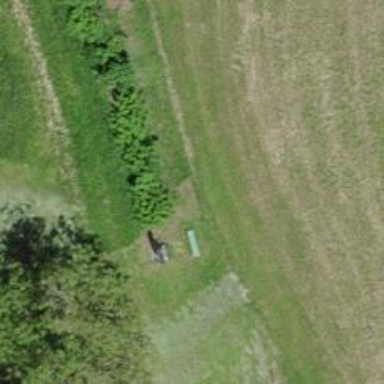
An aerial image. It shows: Bench.